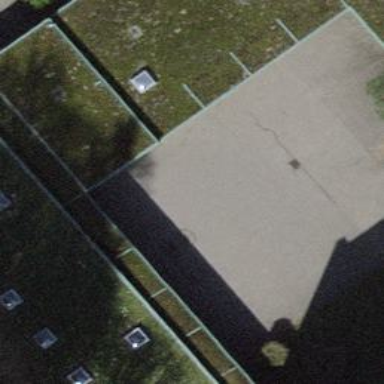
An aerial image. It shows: View of roof of building.